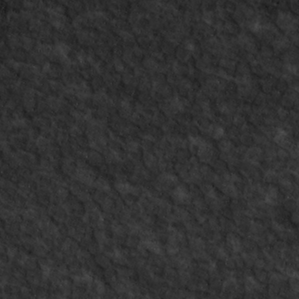
Label: non_frost